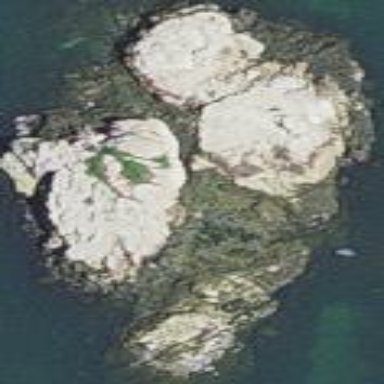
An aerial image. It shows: Island with natural coastline.